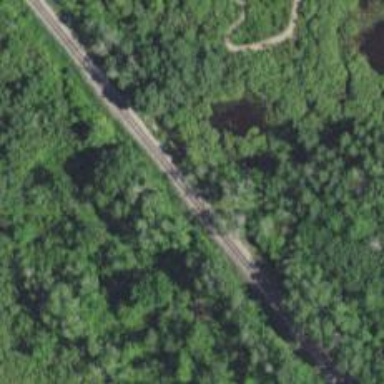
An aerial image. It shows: Railway track.